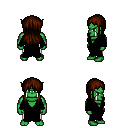
a pixel art fantasy rpg character, male body template, orc, green skin, black robe, white pants, brown unkempt hairstyle, four views (front, back, left, right), 2x2 character sprite sheet, small pixel art, hard edges, no anti-aliasing